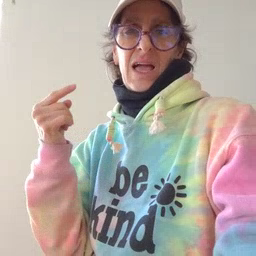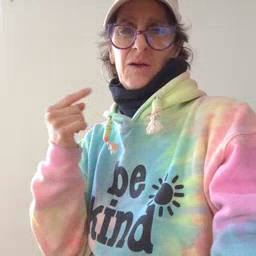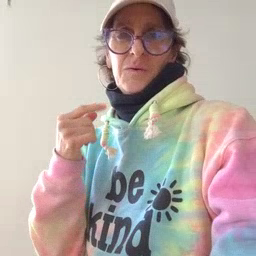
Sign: owie